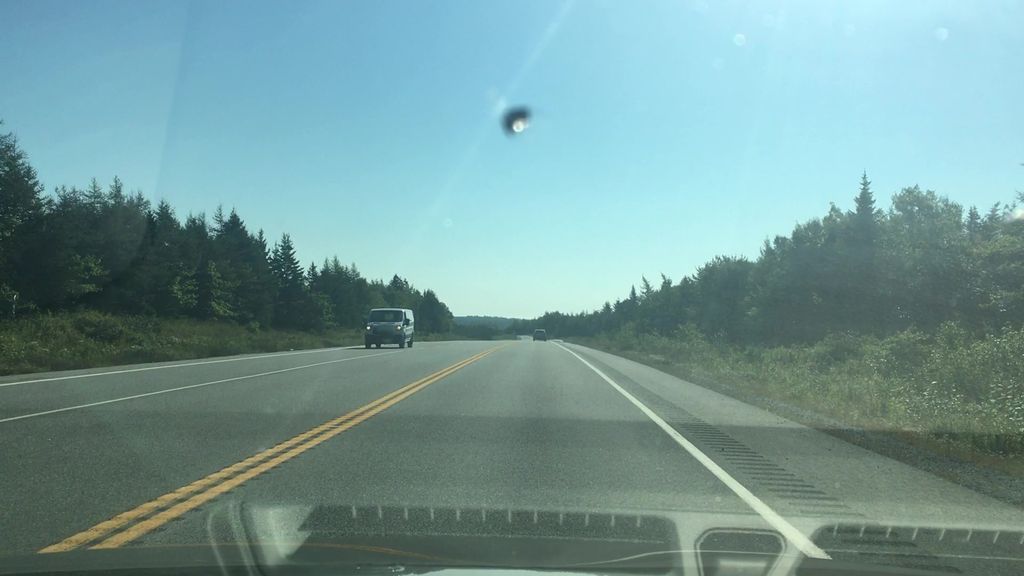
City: halifax